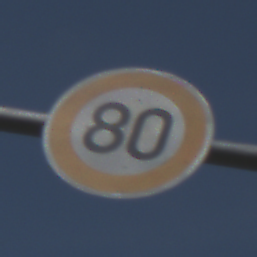
Verkehrszeichen: Geschwindigkeit80
Umgebung: Outdoor, Nature
Tageszeit: MorningAfternoon
Wetter: PartlyCloudy
Licht: Natural
Jahreszeit: NotSpecified
Kontrast: HighContrast